Question: Hy today i have some problems with the Panel Control and MDI Child Forms, My problem is that I can not set the panel control to back of child forms.
My head is spinning trying to solve this problem.

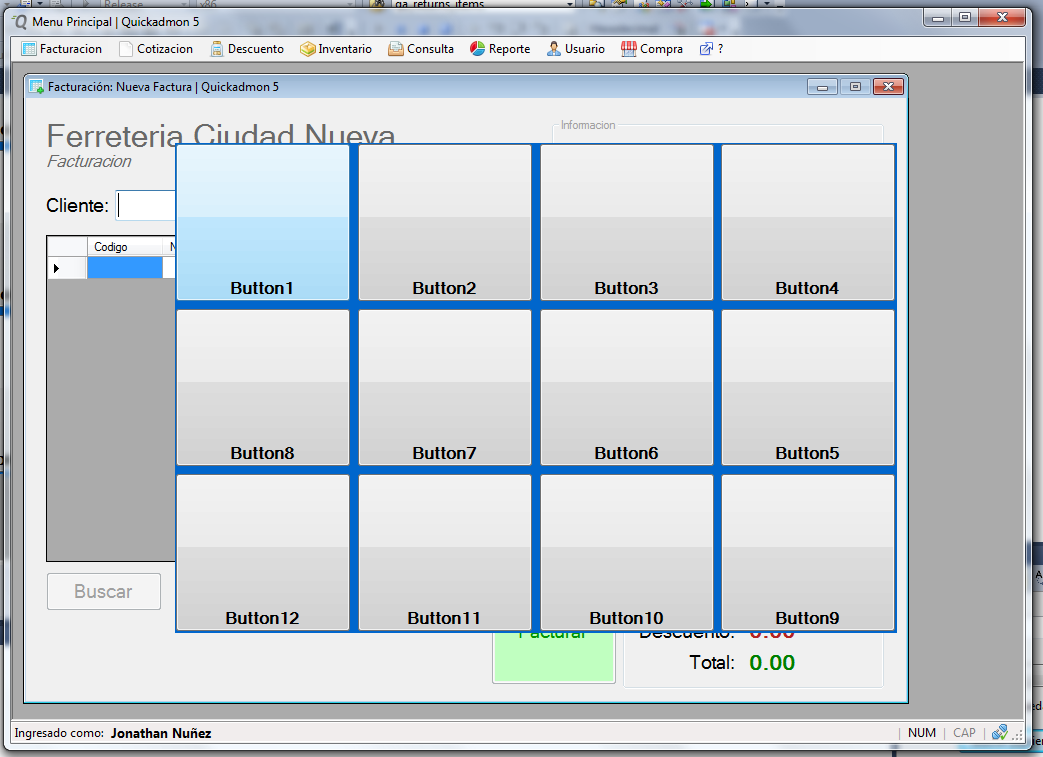
Answer: It looks like you added your Panel to your ParentForm, doing so will keep on top. You need to Assign it to a ChildForm. One of your other options would be to create a dockable panel and dock it on the side of your parent.
Take a look at these articles
1. http://bytes.com/topic/visual-basic-net/answers/382474-how-do-you-bring-mdi-child-windows-front-if-mdi-parent-has-controls
2. http://social.msdn.microsoft.com/Forums/en-AU/winforms/thread/a9682277-d612-41e8-b5c0-44434b0bcb22
---
Based on your comment you can do something like this with a Timer set for 100ms
'''
Private Sub Timer1_Tick(sender As System.Object, e As System.EventArgs) Handles Timer1.Tick
Panel1.Visible = CheckForMDIChildren()
End Sub
Private Function CheckForMDIChildren() As Boolean
If Me.MdiChildren.Count > 0 Then
For Each frm As Form In Me.MdiChildren
If frm.Visible Then Return False
Next
End If
Return True
End Function
'''